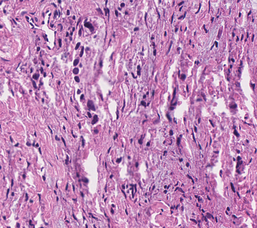
Tumor epithelial tissue: no
Tumor-associated stroma tissue: yes
Normal tissue: no